Interaction volume radius: 10 \u00c5
Interaction volume height: 25 \u00c5
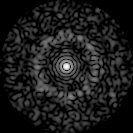
Disorder parameter: 0.834